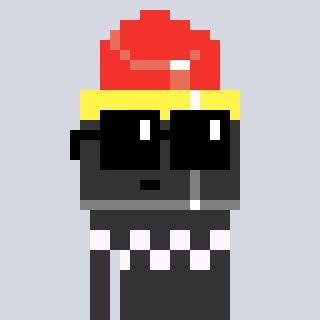
a pixel art character with square black sunglasses, a lipstick-shaped head and a grayscale-colored body on a cool background